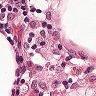
Metastatic tissue present: no